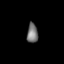
Tissue: lung
Cell type: Endothelial cells
Senescence score: 0.5717
Nuclear area (px): 212
Mean DAPI intensity: 116.132